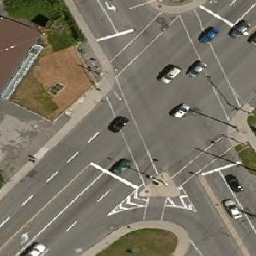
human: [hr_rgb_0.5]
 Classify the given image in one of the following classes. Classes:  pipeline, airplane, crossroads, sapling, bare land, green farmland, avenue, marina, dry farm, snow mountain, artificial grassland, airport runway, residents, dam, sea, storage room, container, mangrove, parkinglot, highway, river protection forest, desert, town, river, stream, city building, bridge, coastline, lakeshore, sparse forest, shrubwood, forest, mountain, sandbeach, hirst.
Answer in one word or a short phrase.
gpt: crossroads